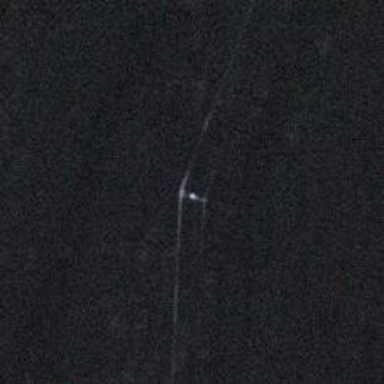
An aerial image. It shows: Power pole.